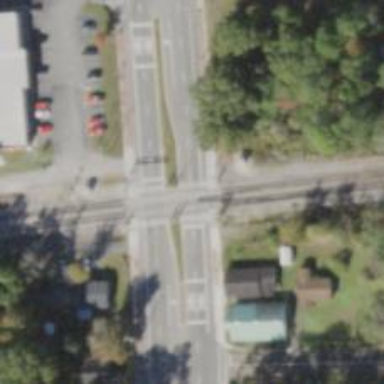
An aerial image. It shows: Level crossing with lights at the railway.